Interaction volume radius: 5 \u00c5
Interaction volume height: 25 \u00c5
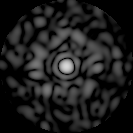
Disorder parameter: 0.8425